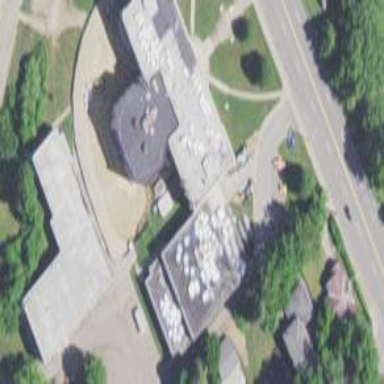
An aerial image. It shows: School building.